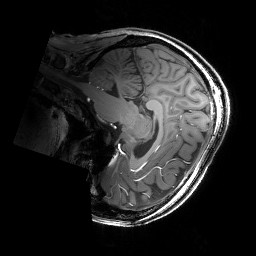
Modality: T1w
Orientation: sagittal
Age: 28
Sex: female
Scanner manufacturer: siemens
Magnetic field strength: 6.98 T
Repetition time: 2.37 s
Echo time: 0.00231 s